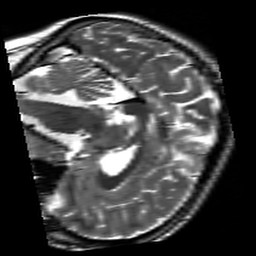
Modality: T2w
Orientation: sagittal
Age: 23
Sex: female
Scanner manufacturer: siemens
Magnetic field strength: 3 T
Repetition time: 7 s
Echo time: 0.09 s